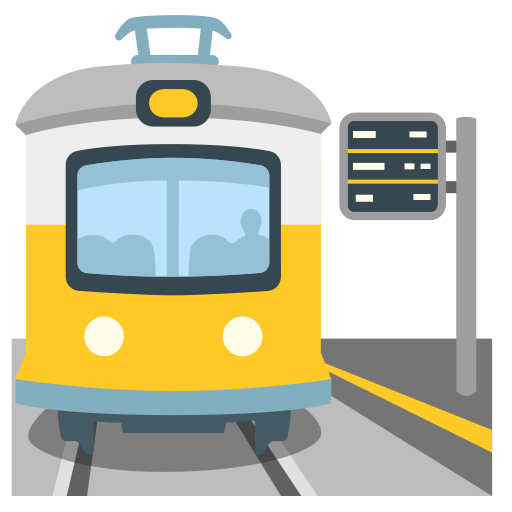
Emoji: 🚉